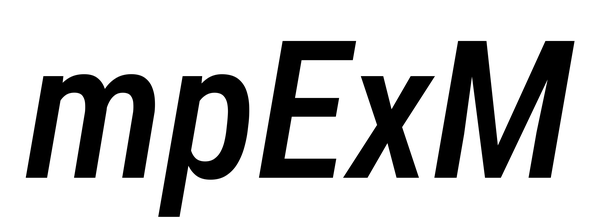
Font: Roboto-Italic_Condensed_Medium_Italic